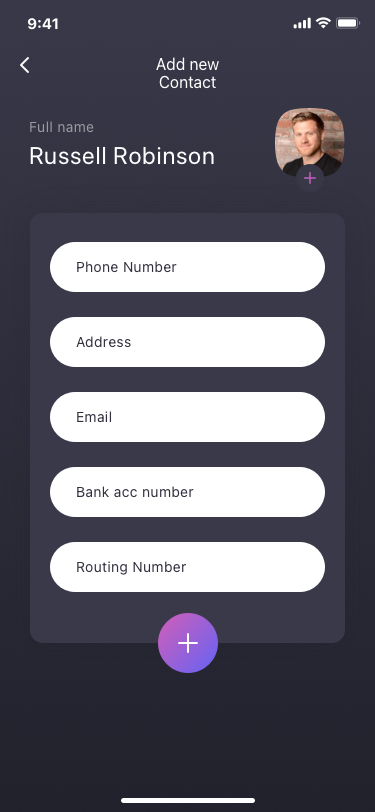
Text in this UI design:
Add new Contact
4363  1234  5678  9101
11/20
expiration
4363  1234  5678  9101
11/20
expiration
Address
Email
Bank acc number
Routing Number
Phone Number
Russell Robinson
Full name